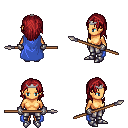
a pixel art fantasy rpg character, female body template, human, tanned skin, blue cape, metal pants, brunette long hairstyle, silver tiara, metal gloves, metal boots, spear, four views (front, back, left, right), 2x2 character sprite sheet, small pixel art, hard edges, no anti-aliasing